Field crop: maize
Growth stage: 2
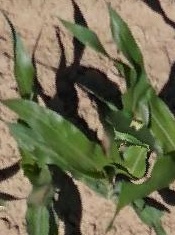
Species: maize